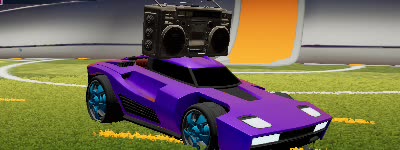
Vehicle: breakout